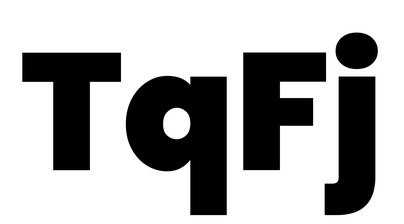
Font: Poppins-Black